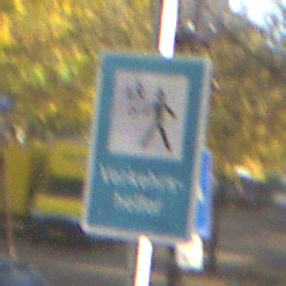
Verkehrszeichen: Verkehrshelfer
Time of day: SunriseSunset
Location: Outdoor (Urban)
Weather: PartlyCloudy
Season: Autumn
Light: Natural